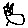
Label: cat